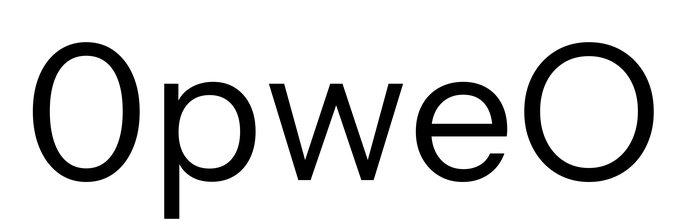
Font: InstrumentSans_Regular